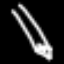
Label: pencil